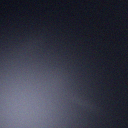
Screen state: off